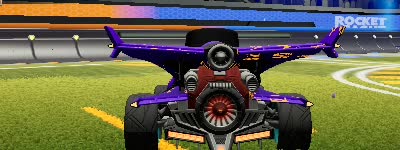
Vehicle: aftershock